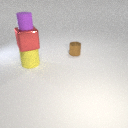
small purple rubber cylinder above large yellow rubber cylinder